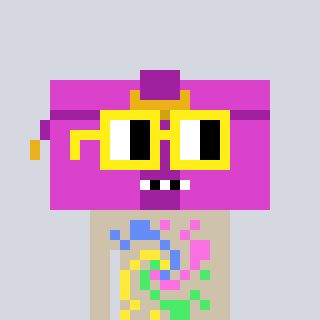
a pixel art character with square yellow glasses, a clutch-shaped head and a bege-colored body on a cool background